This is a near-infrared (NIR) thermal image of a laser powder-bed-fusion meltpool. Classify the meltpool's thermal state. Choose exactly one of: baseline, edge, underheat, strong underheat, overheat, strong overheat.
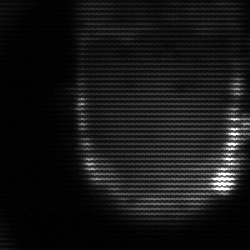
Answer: baseline